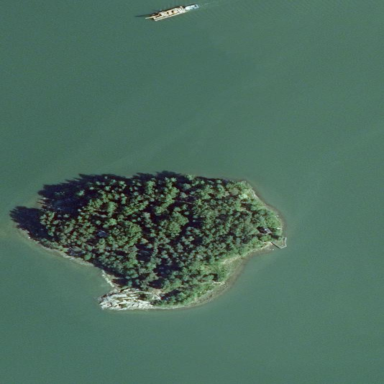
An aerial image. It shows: Islet located along the natural coastline.